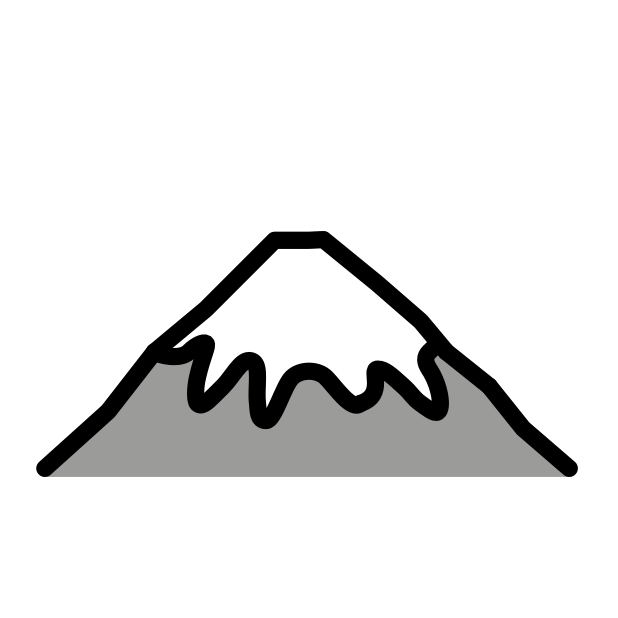
Emoji: 🗻
Name: mount fuji
Unicode: 0x1f5fb